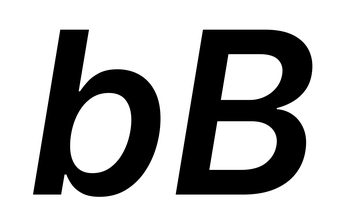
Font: Inter-Italic_SemiBold_Italic